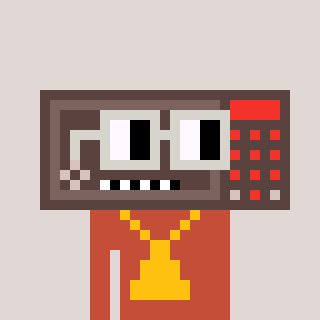
a pixel art character with square light gray glasses, a wallsafe-shaped head and a rust-colored body on a warm background